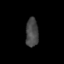
Tissue: skin
Cell type: Epithelial cells
Senescence score: 0.2717
Nuclear area (px): 358
Mean DAPI intensity: 70.723